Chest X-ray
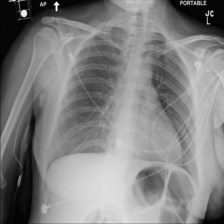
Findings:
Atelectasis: negative
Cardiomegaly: negative
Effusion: negative
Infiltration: negative
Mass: negative
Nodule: negative
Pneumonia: negative
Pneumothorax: negative
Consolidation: negative
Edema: negative
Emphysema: negative
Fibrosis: negative
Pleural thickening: negative
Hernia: negative